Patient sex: M
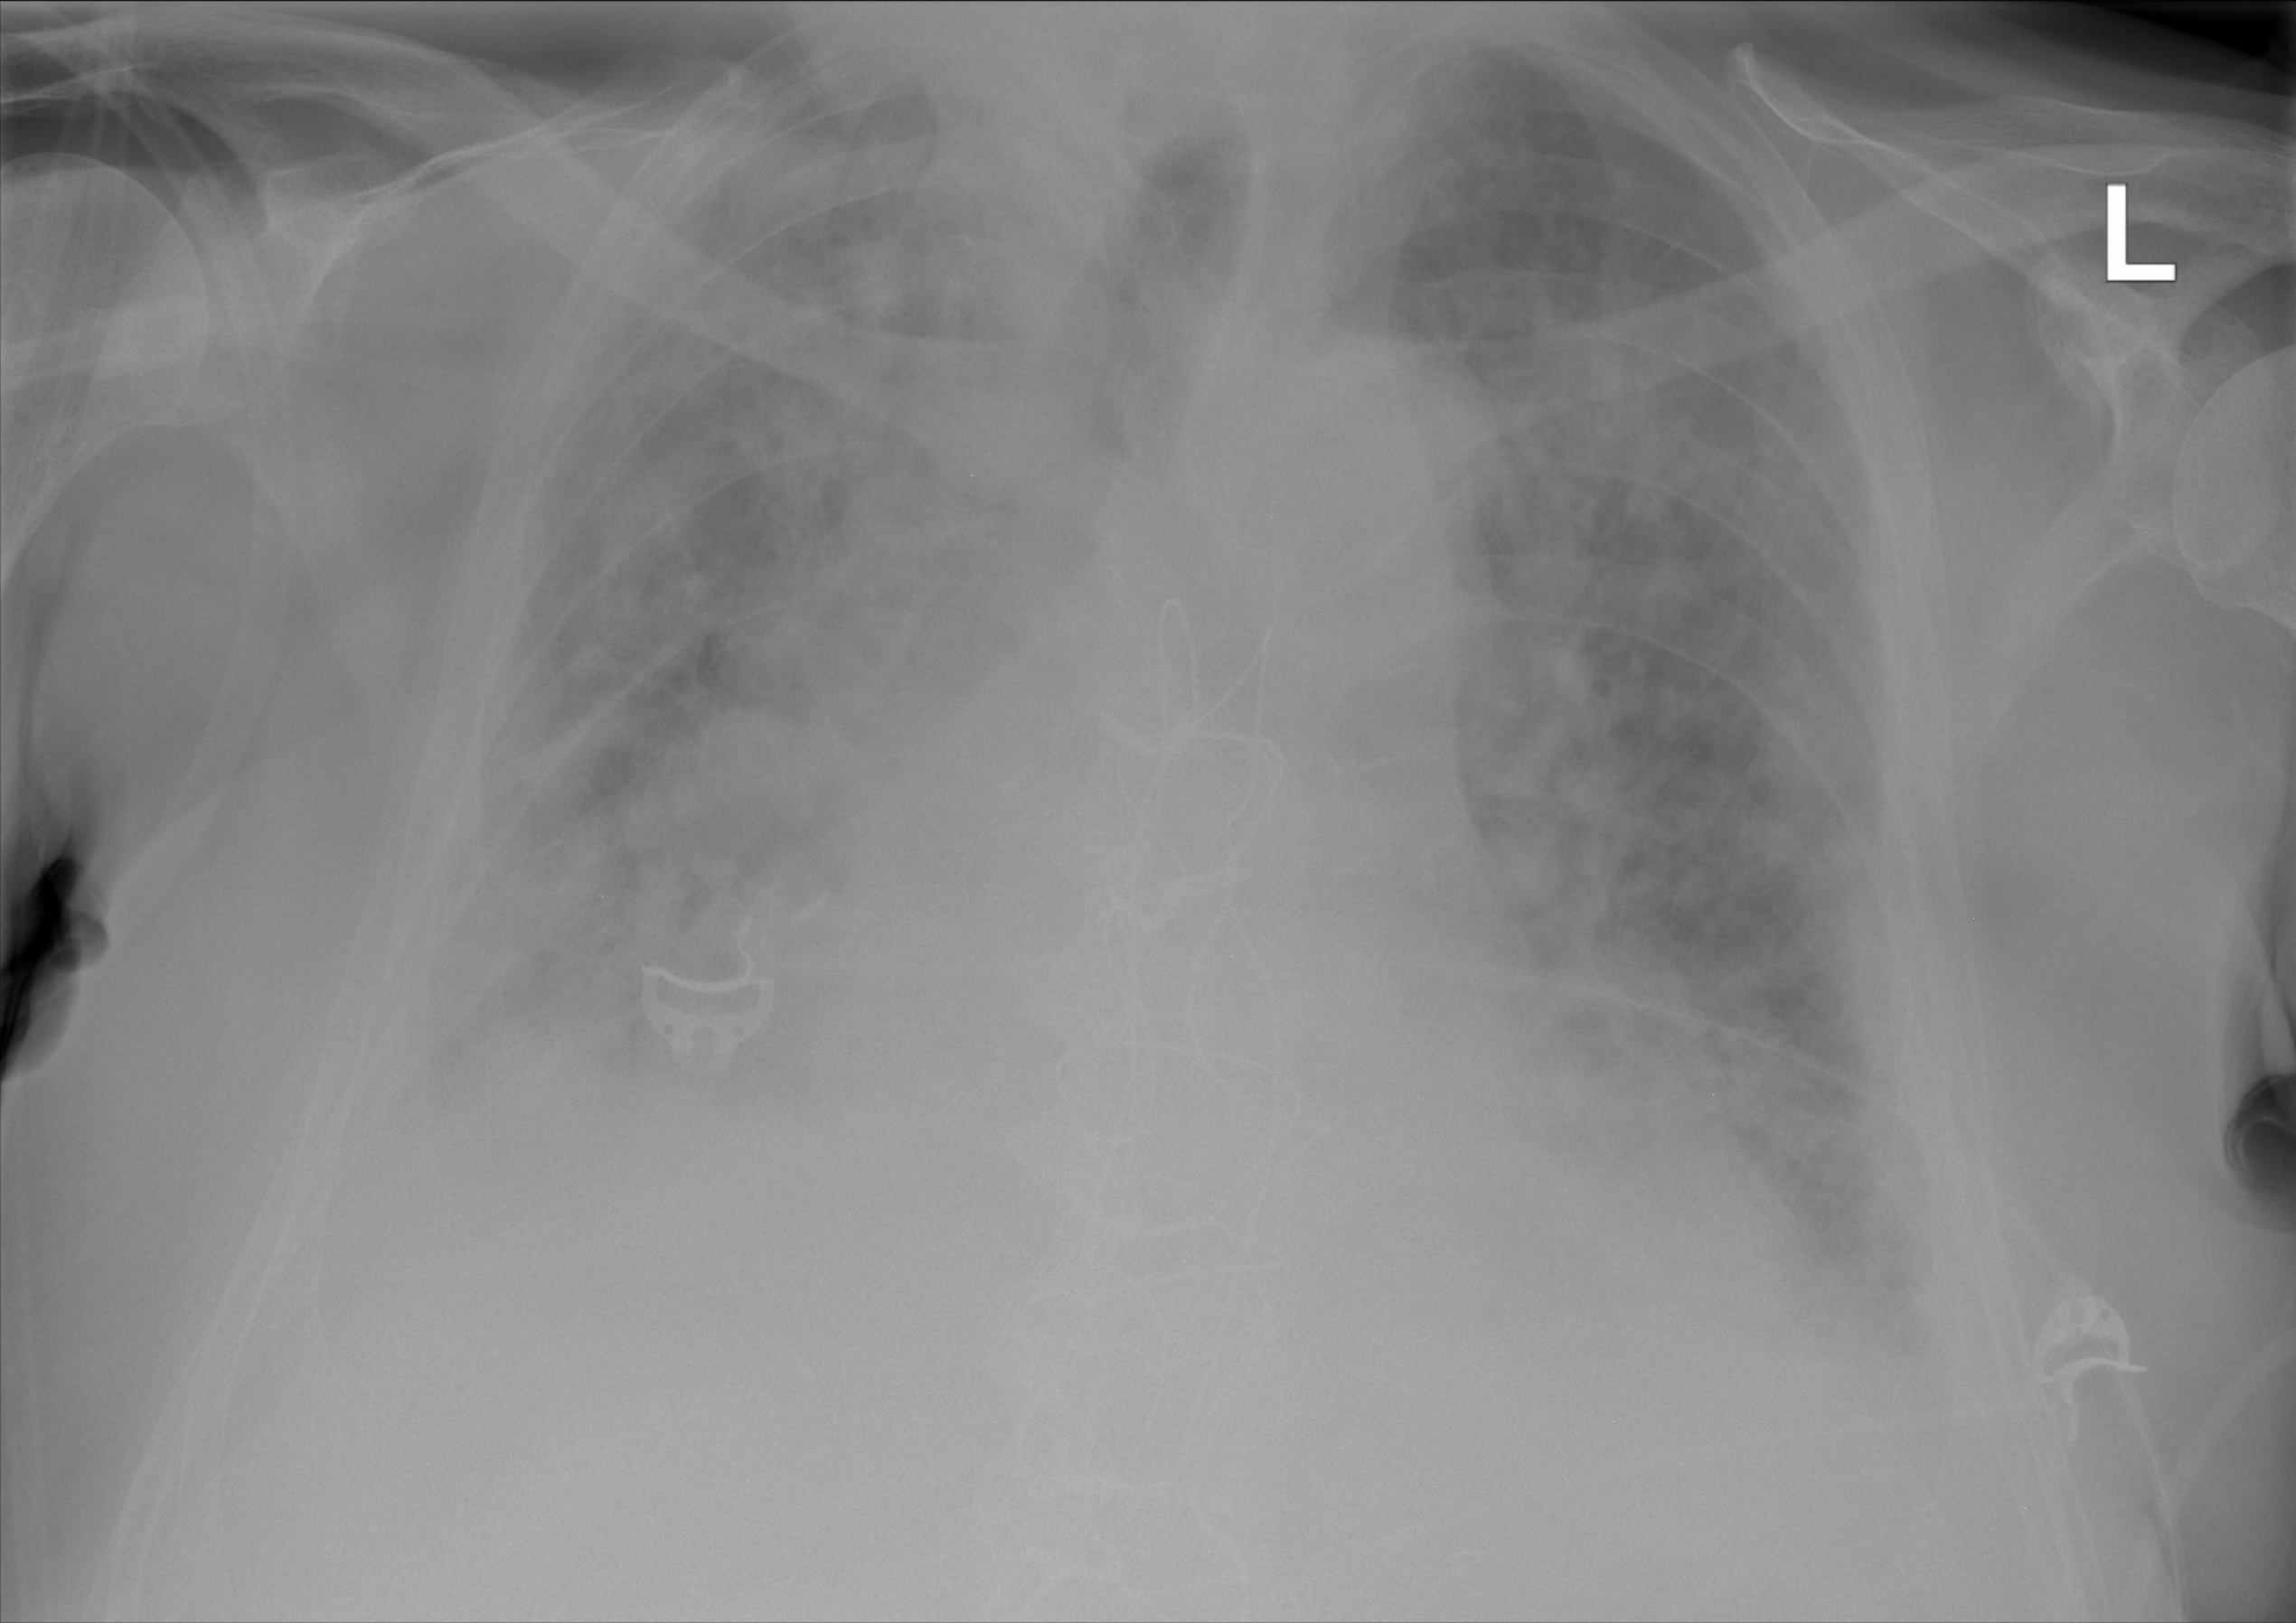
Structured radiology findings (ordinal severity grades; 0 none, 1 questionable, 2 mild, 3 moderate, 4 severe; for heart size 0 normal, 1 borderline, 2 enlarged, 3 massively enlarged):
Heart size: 2
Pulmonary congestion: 3
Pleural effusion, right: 2
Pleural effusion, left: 2
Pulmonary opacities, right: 3
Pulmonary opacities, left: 3
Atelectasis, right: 3
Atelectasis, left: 2